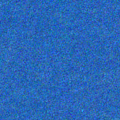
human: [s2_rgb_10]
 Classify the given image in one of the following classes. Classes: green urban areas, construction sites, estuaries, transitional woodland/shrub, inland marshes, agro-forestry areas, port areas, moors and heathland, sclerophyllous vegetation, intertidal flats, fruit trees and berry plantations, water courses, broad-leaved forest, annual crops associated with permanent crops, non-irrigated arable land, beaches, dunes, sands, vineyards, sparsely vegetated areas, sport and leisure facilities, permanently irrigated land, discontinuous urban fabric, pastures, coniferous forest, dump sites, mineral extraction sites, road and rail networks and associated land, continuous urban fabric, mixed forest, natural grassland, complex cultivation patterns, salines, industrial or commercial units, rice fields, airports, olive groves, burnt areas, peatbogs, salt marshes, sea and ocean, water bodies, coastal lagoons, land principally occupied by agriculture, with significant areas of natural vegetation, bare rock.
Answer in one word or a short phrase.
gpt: sea and ocean